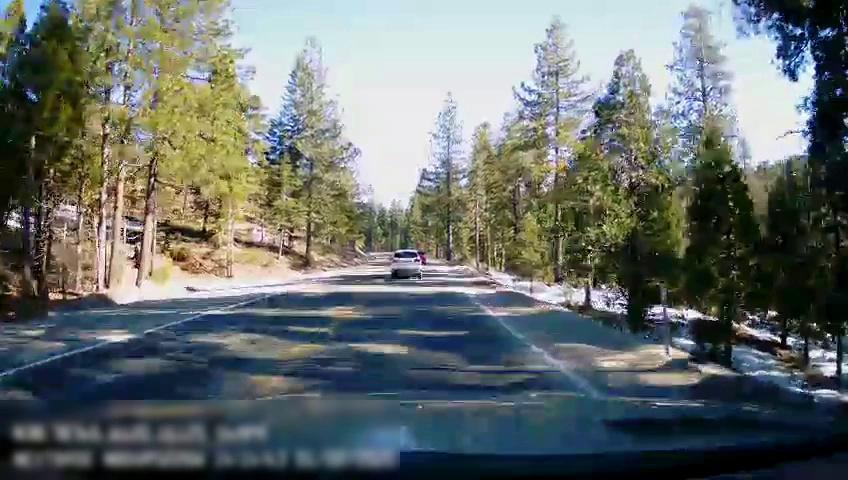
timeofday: Day
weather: Sunny
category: Drivable Space
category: Vehicles | SUV
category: Vehicles | SUV
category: Lanes | Current Lane
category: Lanes | Opposite Lane